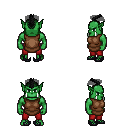
a pixel art fantasy rpg character, male body template, orc, green skin, brown tunic, red pants, black short mohawk hairstyle, ghillies, four views (front, back, left, right), 2x2 character sprite sheet, small pixel art, hard edges, no anti-aliasing